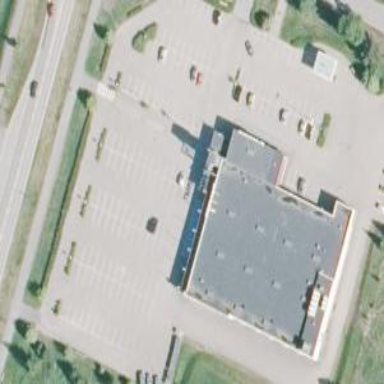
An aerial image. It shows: Supermarket building.